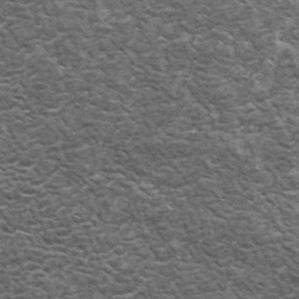
Label: frost